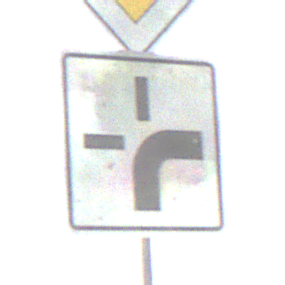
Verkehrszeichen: VerlaufVorfahrtsstrasse3
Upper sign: Vorfahrtsstrasse
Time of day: SunriseSunset
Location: Outdoor (Suburban)
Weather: PartlyCloudy
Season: NotSpecified
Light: Natural